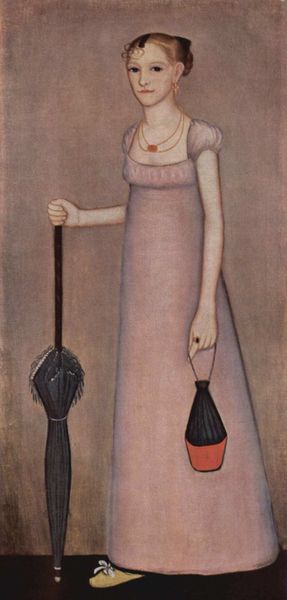
Titel: Porträt der Harriet Leavens
Künstler: Ammi Phillips
Standort: Cambridge (Massachusetts)
Institution: Fogg Art Museum
Schlagwörter: blau, dunkel, fuß, gemälde, hand, haut, gelb, mädchen, ausschnitt, braun, brust, elegant, finger, frau, frisur, grau, haar, hell, kleid, lampe, laterne, mund, ohr, ohrring, schmuck, schwarz, stirn, weiss, zeichnung, ölbild, blick, dame, regenschirm, rose, rot, schirm, sonnenschirm, flächig, hochformat, malerei, mode, schleife, blond, flasche, jung, wand, arm, arme, augen, blass, gesicht, lang, mensch, stehen, ärmel, bildnis, hals, hände, portrait, porträt, öl, schlank, boden, figur, gewand, gold, haare, stehend, ohrringe, blas, kinn, locke, locken, mittelscheitel, puffärmel, rosa, scheitel, henkel, dutt, sachlich, ballerina, ballerinas, schuhe, moderne, abstrakt, kette, lila, violett, naiv, einfach, jugendstil, ernst, streng, altrosa, robe, sandalen, ring, dünn, halskette, hoch, abstraktion, gestalt, fussboden, kegel, minimalismus, linie, gross, greifen, spazierstock, beutel, säckchen, tasche, schuh, kunst, ölmalerei, schematisch, ganzfigur, sandale, handtasche, amulett, medallion, portät, umfassen, reif, hochkant, empire, empirestil, scharf, bescheiden, pompadour, sachlichkeit, lipen, schihe, gwand, whistler, schrim, dekolette, standbildnis, hutlos, licken, pussärmel, beutelfuss, augen#, tqasche, strng, meallion, frau tasche schirm katte abendkleid